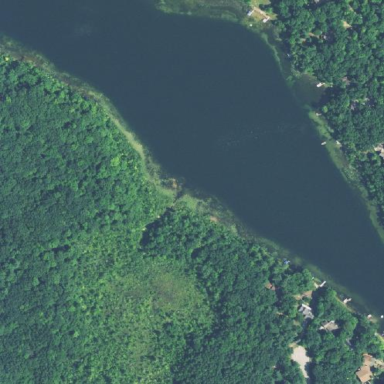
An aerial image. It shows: Beautiful lake surrounded by nature.